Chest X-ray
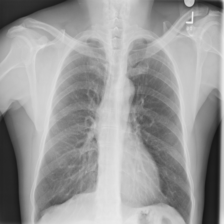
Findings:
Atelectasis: negative
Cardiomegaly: negative
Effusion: negative
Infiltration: negative
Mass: negative
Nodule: negative
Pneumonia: negative
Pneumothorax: negative
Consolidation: negative
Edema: negative
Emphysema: positive
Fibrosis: negative
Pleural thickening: negative
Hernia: negative